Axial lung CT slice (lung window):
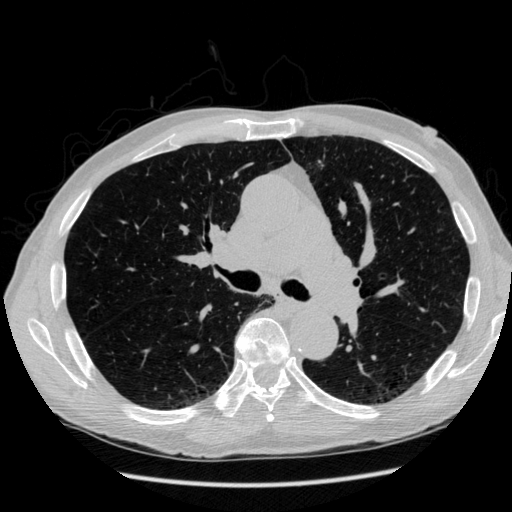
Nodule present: no